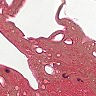
Metastatic tissue present: no